Question: I develop following js in my view.
'''
var url = '<?php echo base_url(); ?>edit/';
$(document).ready(function(){
$("#ajax-loader").hide();
$("#personaldetails-en-di-icon").click(function(){
$("#ajax-loader").show();
$.post(url+'ajax/personaldetails/enable', {}, function(data){
console.log(data);
});
});
});
'''
so,when I click ,it request edit controller.
in edit controller I have
private $id = null;
'''
public function __construct() {
parent::__construct();
$this->load->library('session');
$this->load->library('input');
$this->load->model('editcv_model');
$this->load->helper('url');
$this->id = $this->session->userdata('login');
if (intval($this->id) < 1)
die(json_encode(array('response' => 'not logged in')));
}
public function _remap($method = '',$param = array()){
echo (json_encode(array('response' => 'done')));
}
}
'''
the first ajax call echo in chrome console,but second and other request echo .
when I check session table in phpmyadmin,it will regenerate session id,with other user-agent

as you seen changed to in ajax request.but I use ubuntu with google chrome browser!!!.
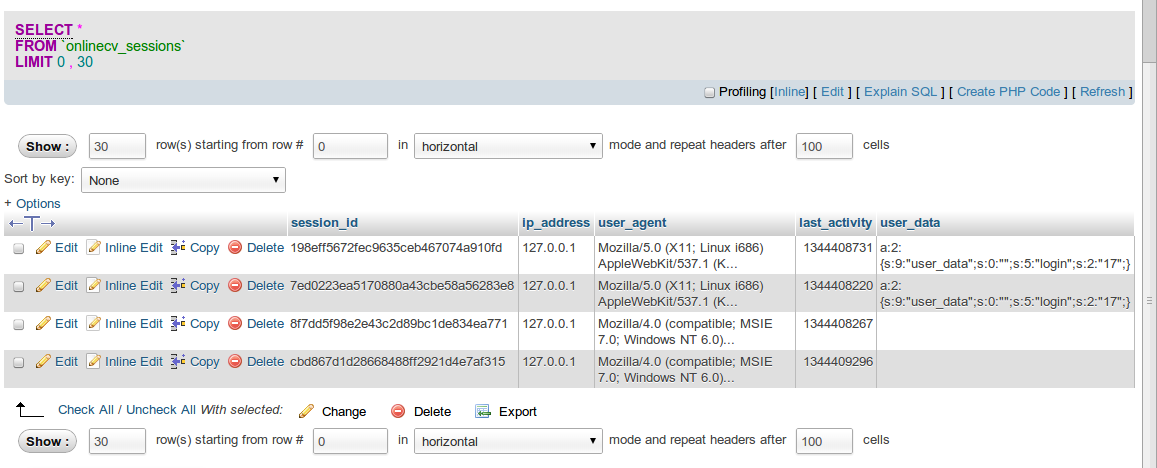
Answer: i also had the same problem with CodeIgniter sessions.
i switched to native sessions:
<URL>'s-Session-Class
i never really understood the reasoning behind implementing yet another session mechanism (i am not talking about the CI_Session) when php has a good one already. :)